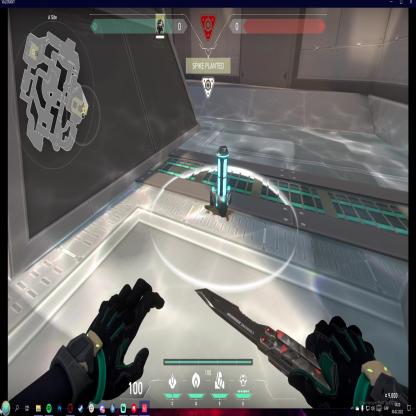
Label: planted spike